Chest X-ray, AP view. Patient: 52 years old, sex F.
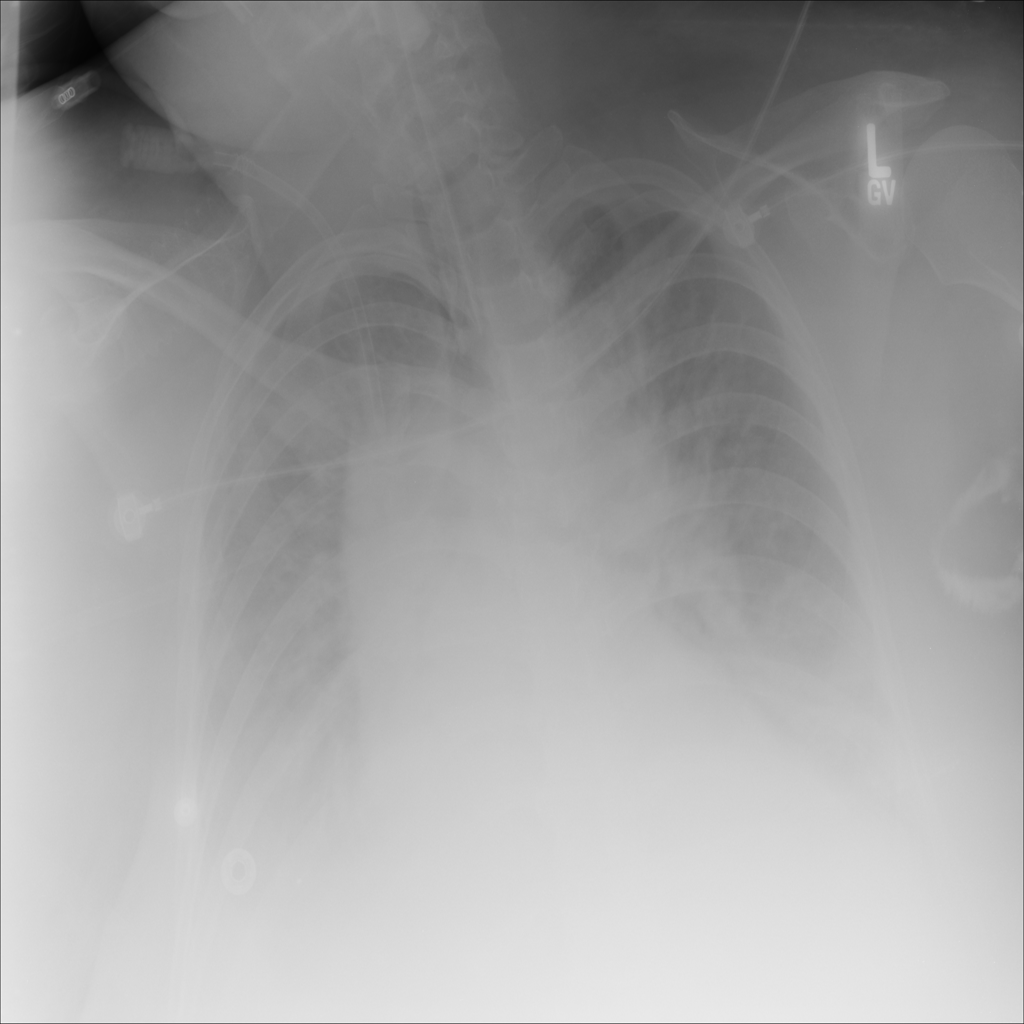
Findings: Effusion